Field crop: maize
Growth stage: 2
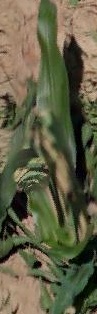
Species: maize